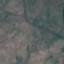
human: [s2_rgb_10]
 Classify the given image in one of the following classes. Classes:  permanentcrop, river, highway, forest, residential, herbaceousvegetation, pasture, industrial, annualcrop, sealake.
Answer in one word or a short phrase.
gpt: HerbaceousVegetation